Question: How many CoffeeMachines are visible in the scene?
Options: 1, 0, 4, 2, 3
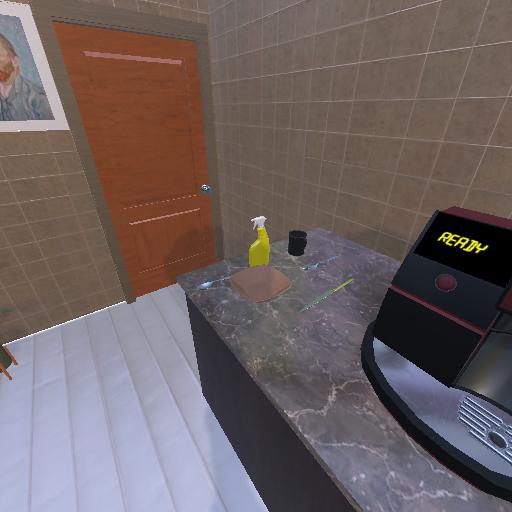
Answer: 1